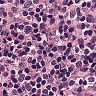
Metastatic tissue present: no